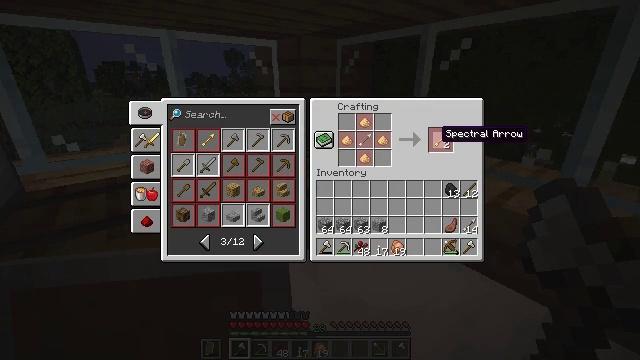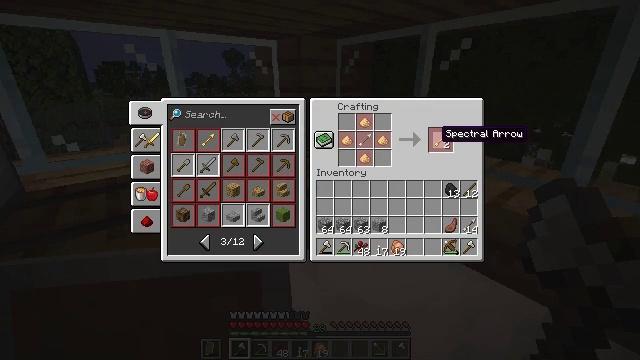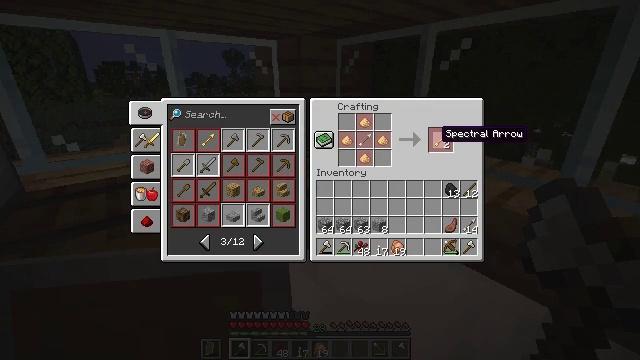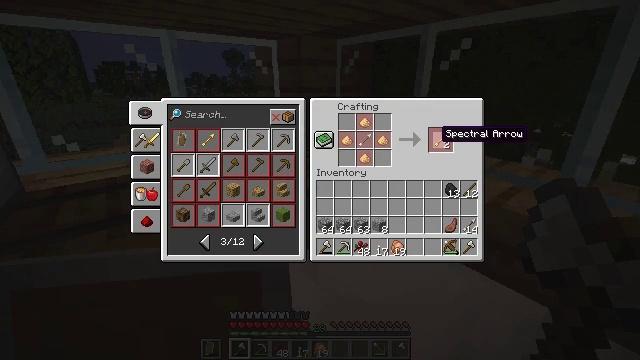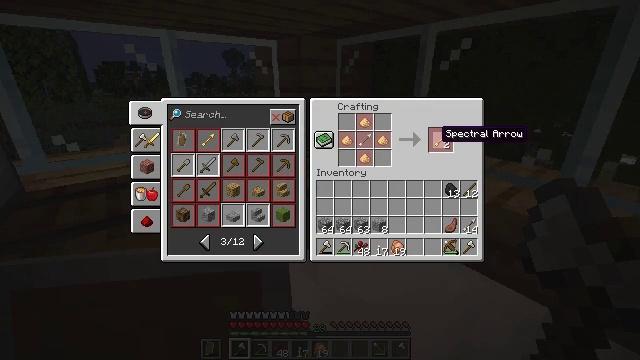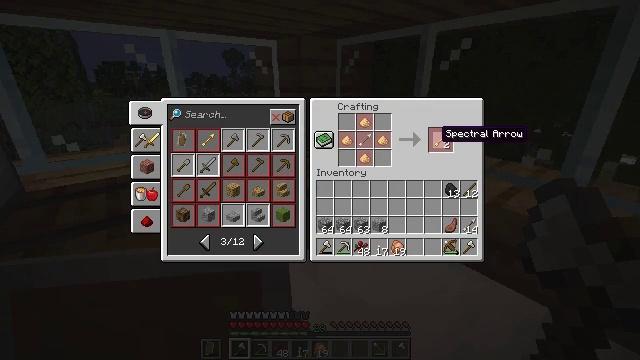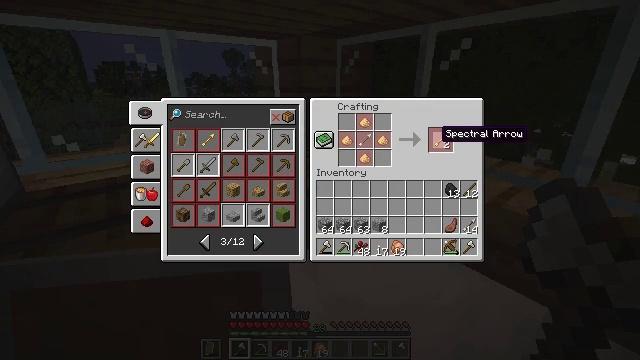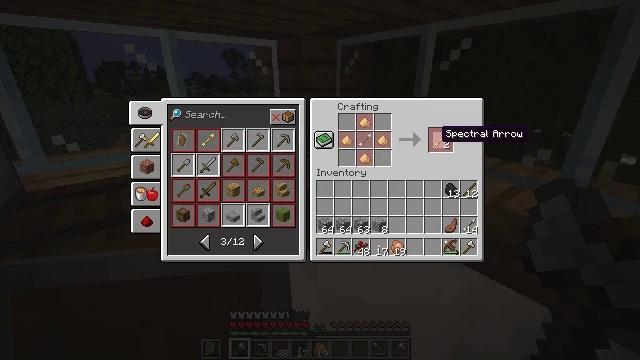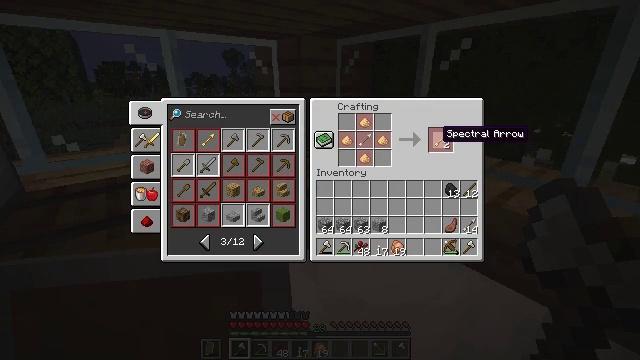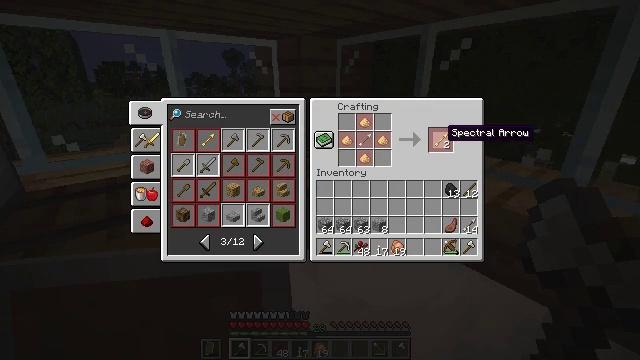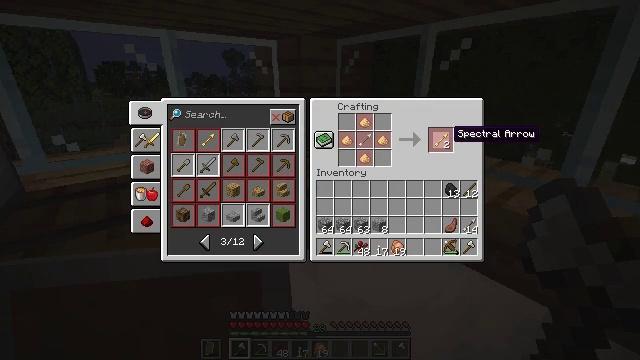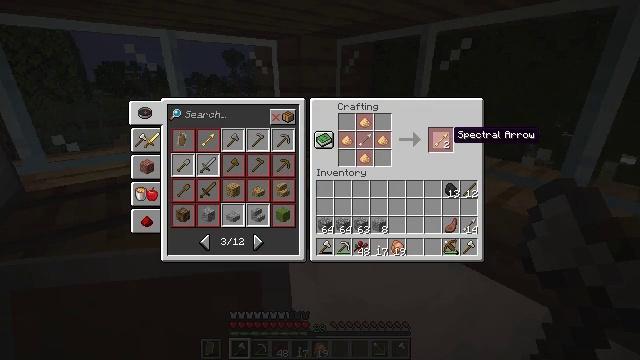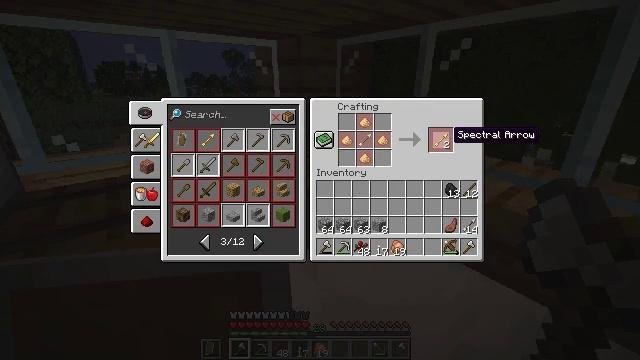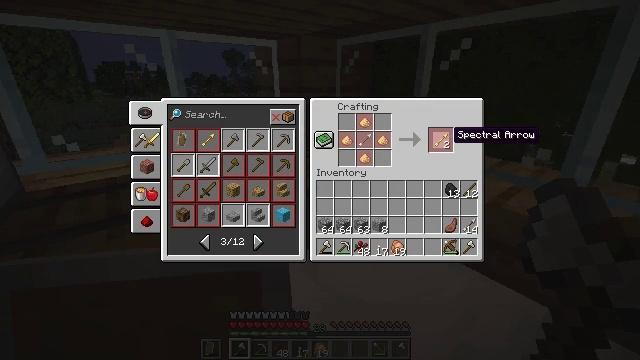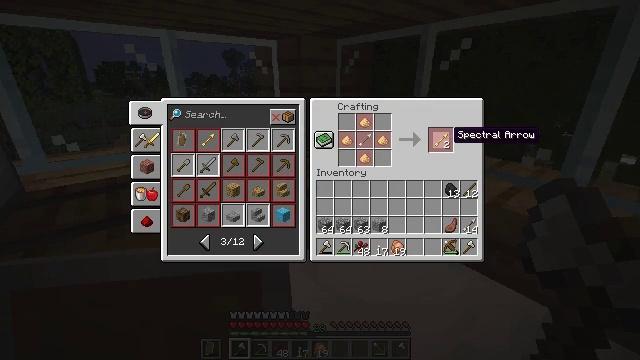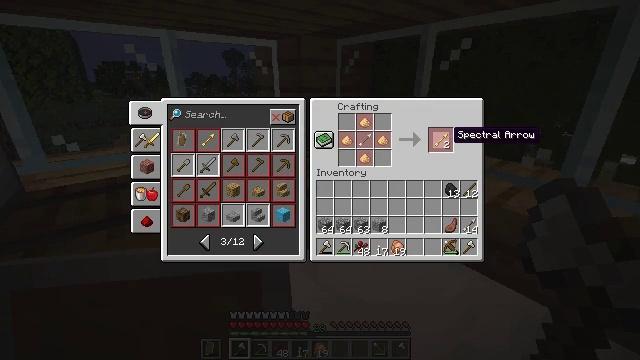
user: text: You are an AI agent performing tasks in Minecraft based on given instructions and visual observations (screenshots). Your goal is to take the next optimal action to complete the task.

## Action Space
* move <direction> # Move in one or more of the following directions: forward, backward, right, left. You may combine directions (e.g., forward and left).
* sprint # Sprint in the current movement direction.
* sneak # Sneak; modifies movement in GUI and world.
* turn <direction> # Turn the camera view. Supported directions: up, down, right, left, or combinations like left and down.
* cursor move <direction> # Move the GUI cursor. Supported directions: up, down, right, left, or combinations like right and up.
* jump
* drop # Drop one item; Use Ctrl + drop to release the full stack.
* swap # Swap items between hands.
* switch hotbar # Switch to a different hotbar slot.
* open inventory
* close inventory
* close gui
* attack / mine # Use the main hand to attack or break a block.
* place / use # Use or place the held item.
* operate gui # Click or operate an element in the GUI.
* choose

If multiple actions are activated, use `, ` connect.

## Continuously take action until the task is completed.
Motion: motion action
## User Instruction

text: Craft the ender eye using an ender pearl and blaze powder.
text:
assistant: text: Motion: no_op
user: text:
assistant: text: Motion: no_op
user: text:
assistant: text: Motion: no_op
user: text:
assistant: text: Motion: no_op
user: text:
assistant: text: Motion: no_op
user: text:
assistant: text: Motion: no_op
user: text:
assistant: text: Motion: no_op
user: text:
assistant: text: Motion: no_op
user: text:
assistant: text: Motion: no_op
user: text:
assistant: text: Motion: no_op
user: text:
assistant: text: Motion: no_op
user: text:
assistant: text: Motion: no_op
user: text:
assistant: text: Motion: no_op
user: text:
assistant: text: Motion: no_op
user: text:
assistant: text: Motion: no_op
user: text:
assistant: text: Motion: no_op
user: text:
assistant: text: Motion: no_op
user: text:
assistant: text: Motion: no_op
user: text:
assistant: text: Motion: no_op
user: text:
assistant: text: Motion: no_op
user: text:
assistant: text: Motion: no_op
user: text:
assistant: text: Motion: no_op
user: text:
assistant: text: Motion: no_op
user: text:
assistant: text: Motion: no_op
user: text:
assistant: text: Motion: no_op
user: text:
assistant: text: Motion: no_op
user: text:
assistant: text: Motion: no_op
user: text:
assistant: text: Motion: no_op
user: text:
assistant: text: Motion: no_op
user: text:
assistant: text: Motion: cursor move down